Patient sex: M
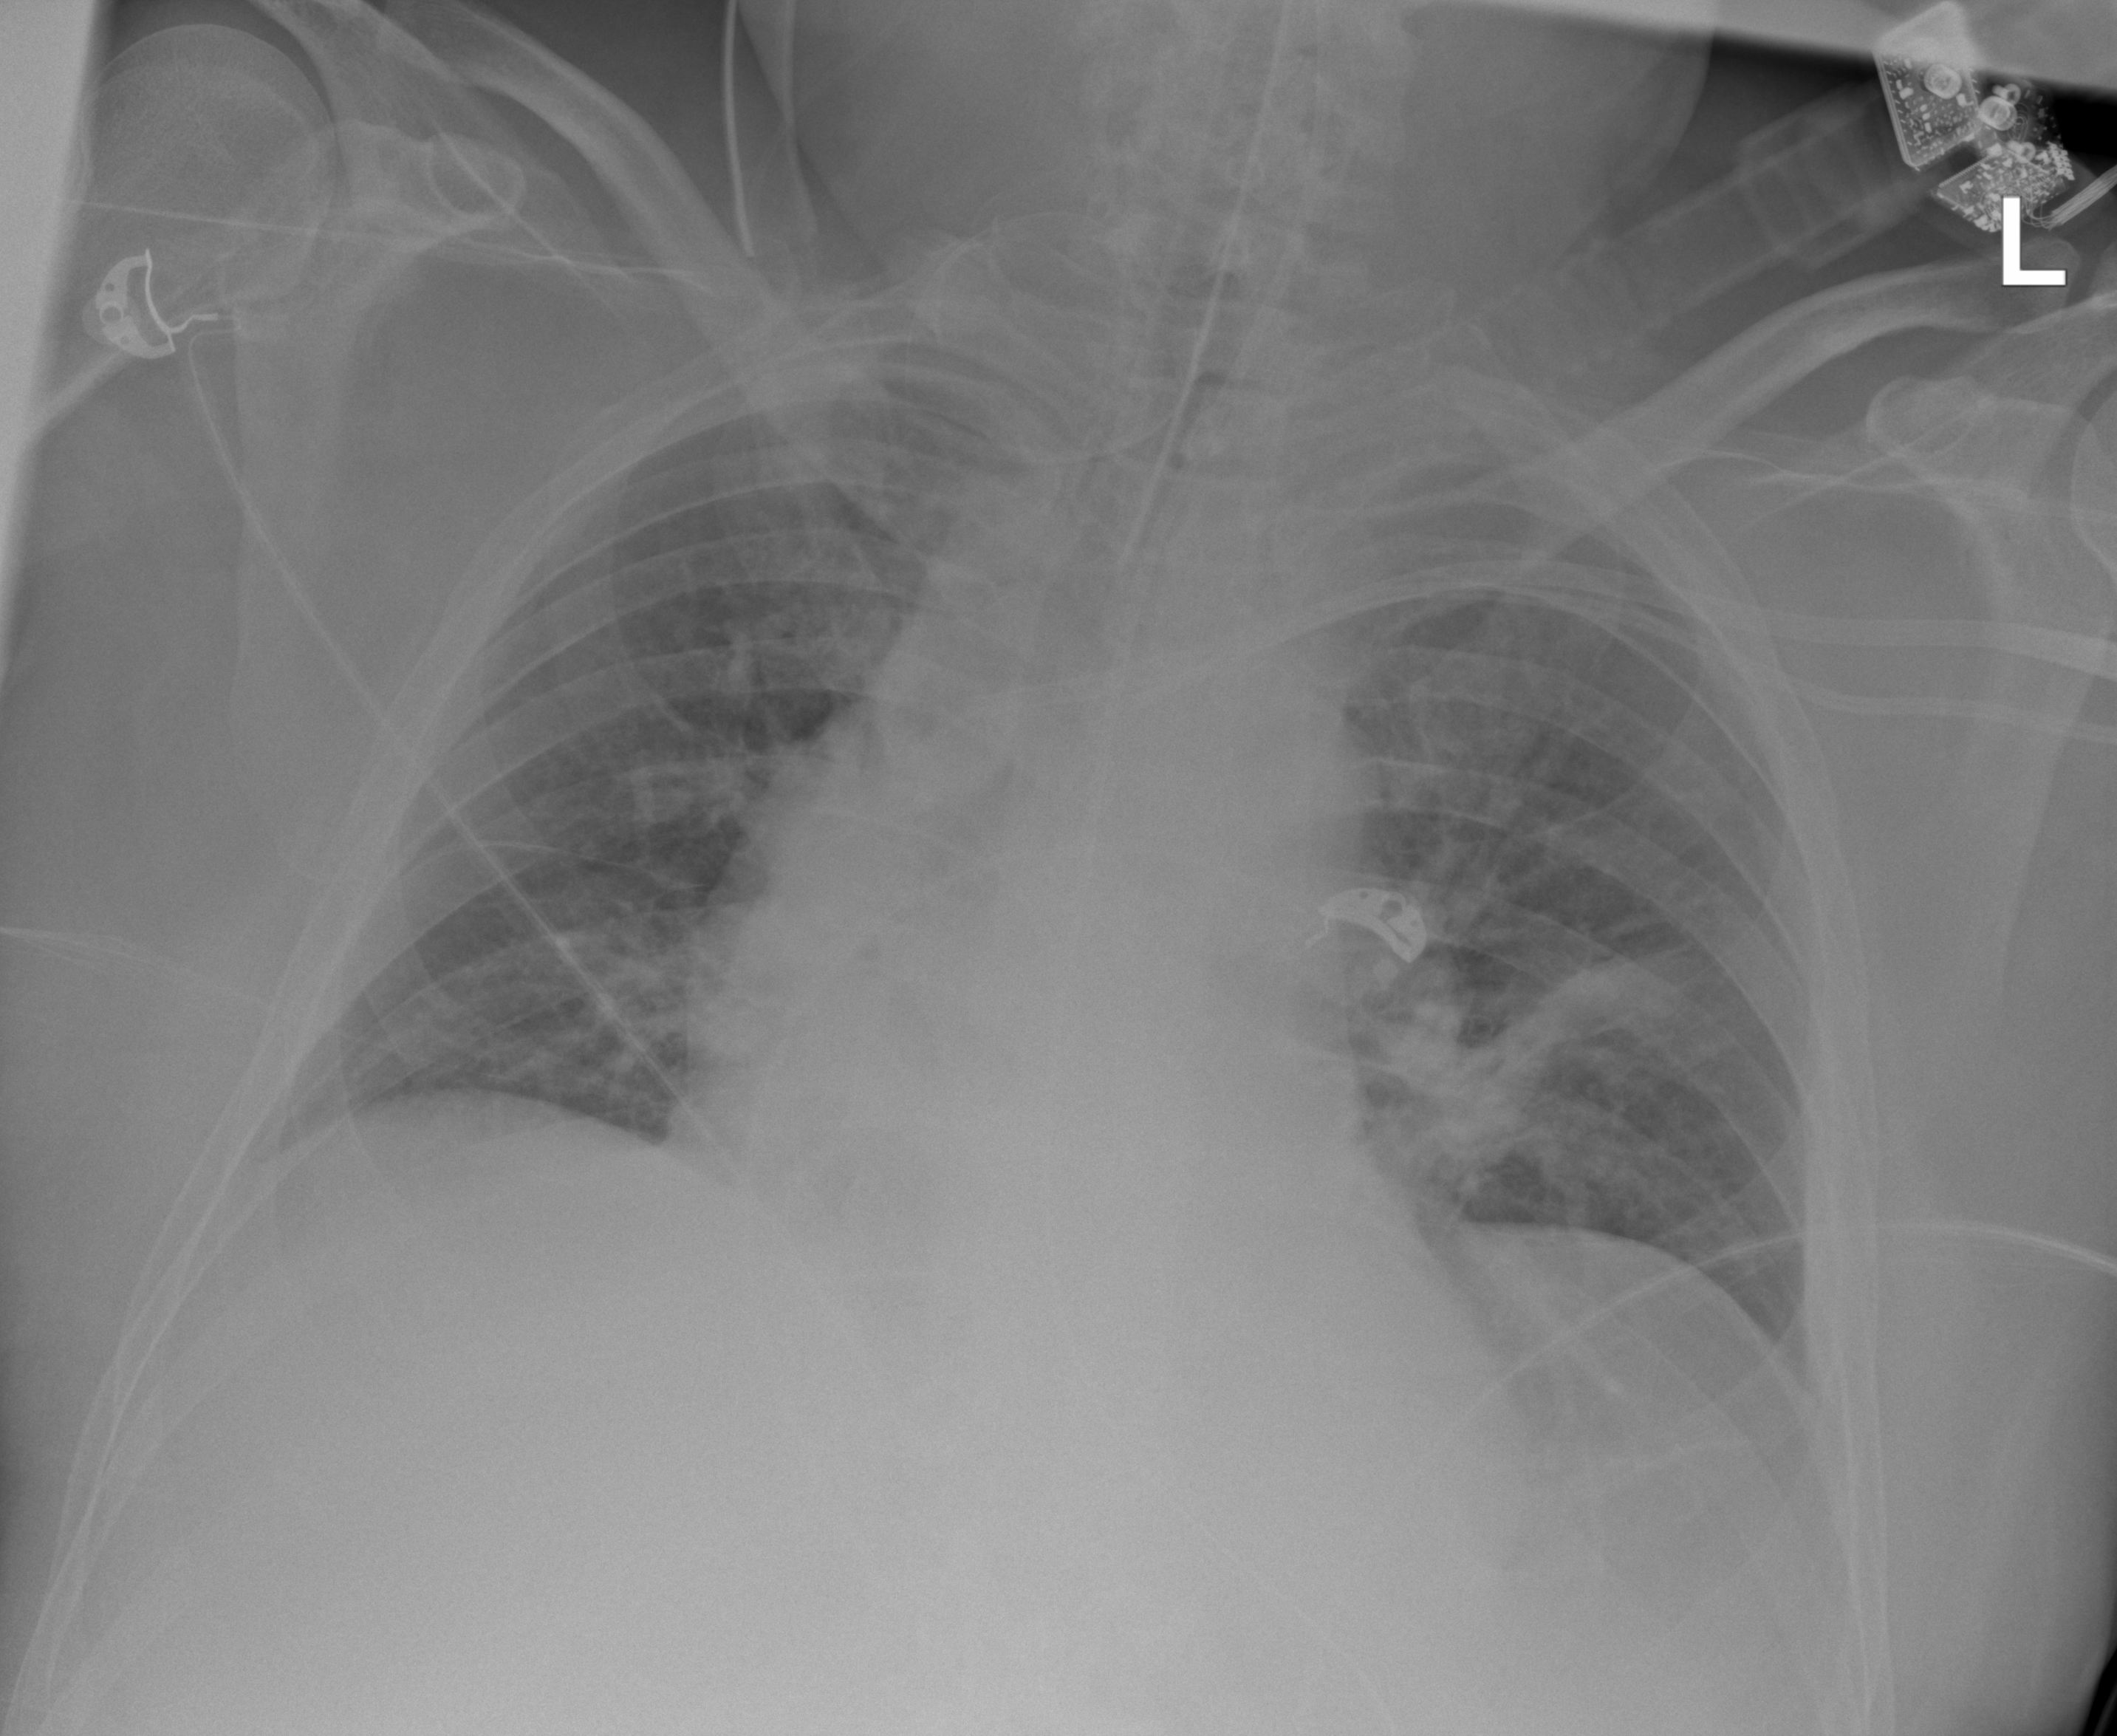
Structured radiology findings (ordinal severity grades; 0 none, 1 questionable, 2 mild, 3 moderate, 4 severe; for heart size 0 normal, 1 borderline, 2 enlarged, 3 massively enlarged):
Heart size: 2
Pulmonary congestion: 2
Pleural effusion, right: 2
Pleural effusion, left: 0
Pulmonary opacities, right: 2
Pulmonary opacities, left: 2
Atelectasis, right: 0
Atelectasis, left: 2